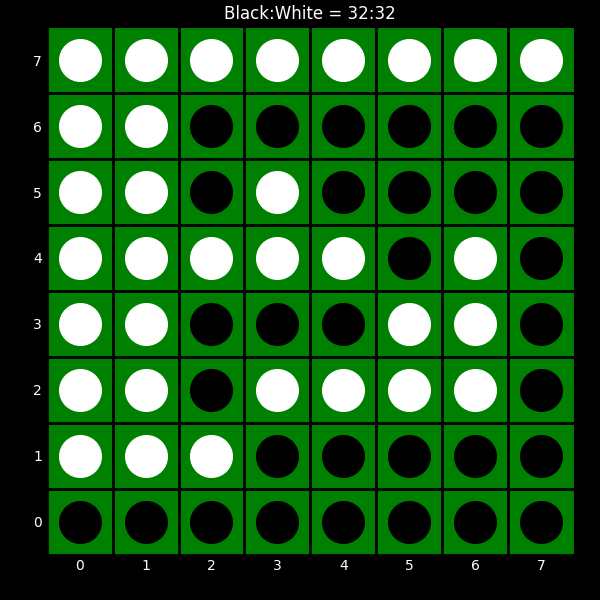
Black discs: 32
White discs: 32